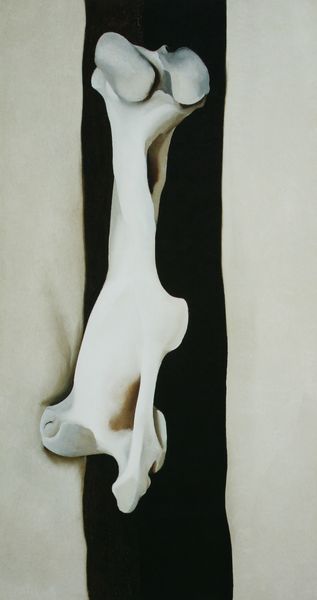
Titel: Schenkelknochen mit schwarzem Streifen
Künstler: Georgia O'Keeffe
Institution: Privatbesitz
Schlagwörter: dunkel, schatten, weiß, komposition, grau, hell, licht, mitte, schwarz, kalt, stoff, kontrast, rechts, skulptur, liegen, modell, hart, abstrakt, leer, modern, kissen, detail, realistisch, gestreift, streifen, balken, glatt, umriss, foto, fotografie, oben, photographie, knochen, hell dunkel, links, form, photo, hüfte, naturalistisch, weich, längs, unförmig, elfenbein, längsstreifen, vertikal, hüftknochen, abheben, delle, keeffe, o'eeffe, georgia, o´keeffe, georgia o'eeffe, georgia o´keeffe, feinlinig, menschenknochen, säulen, tierknochen, modern - abstrakt